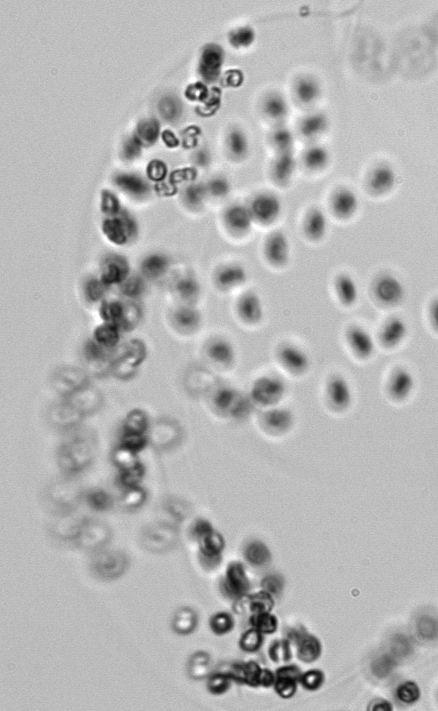
Label: Phaeocystis